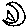
Label: moon